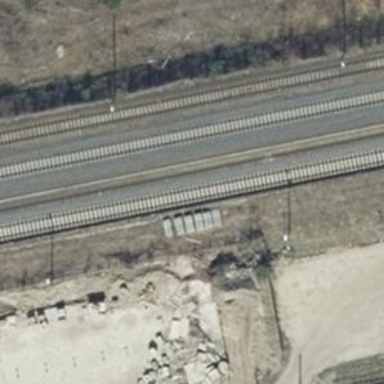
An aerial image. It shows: Railway milestone.